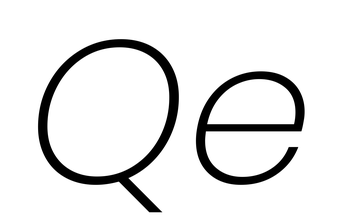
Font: Poppins-ExtraLightItalic